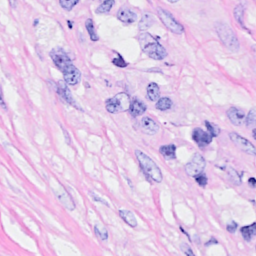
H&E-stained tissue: Breast